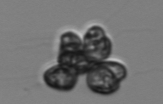
Label: Corymbellus